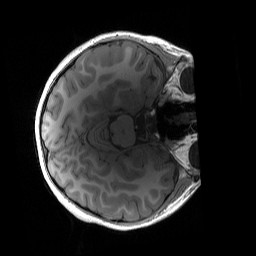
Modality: T1w
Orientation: axial
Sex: female
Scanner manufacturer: siemens
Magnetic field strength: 3 T
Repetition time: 1.9 s
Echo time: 0.00243 s